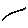
Label: line